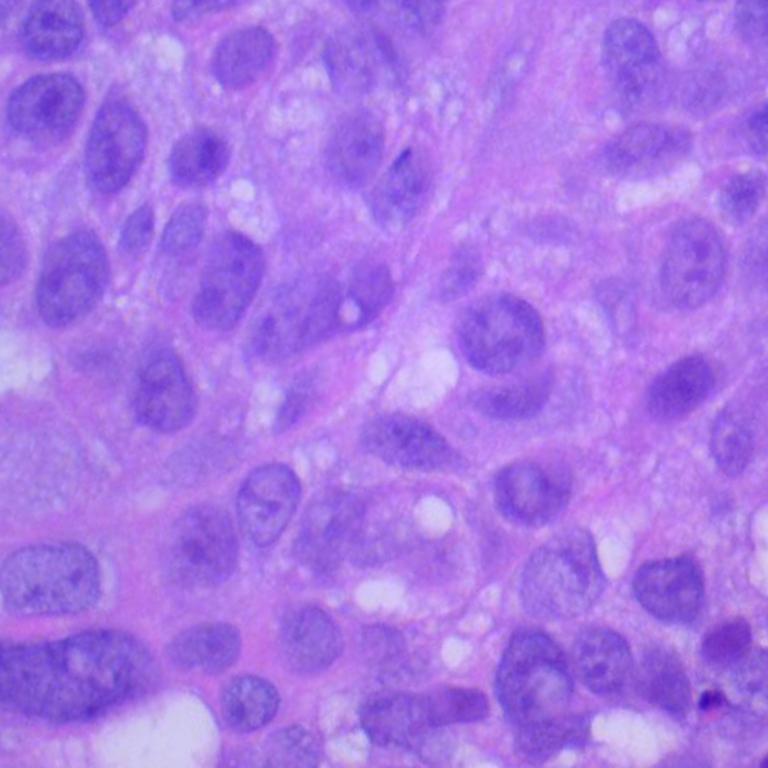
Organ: lung
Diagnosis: squamous carcinomas